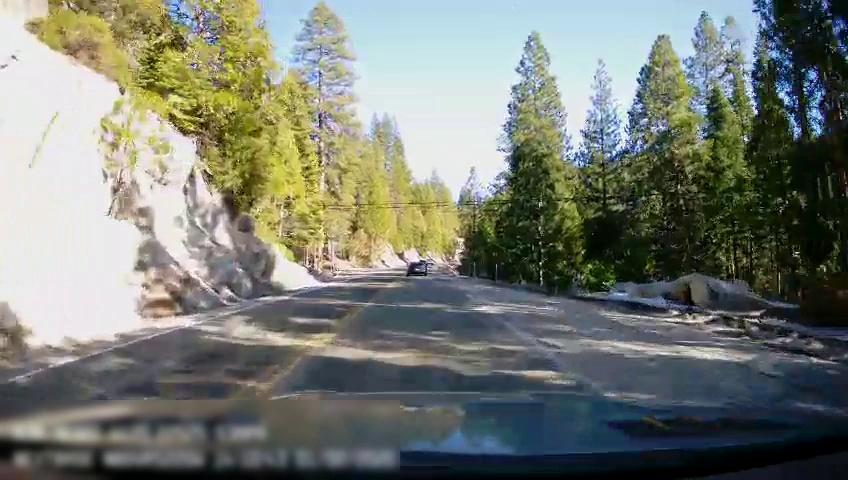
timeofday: Day
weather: Sunny
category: Drivable Space
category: Vehicles | Car
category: Lanes | Opposite Lane
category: Lanes | Current Lane
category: Lanes | Opposite Lane
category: Lanes | Current Lane